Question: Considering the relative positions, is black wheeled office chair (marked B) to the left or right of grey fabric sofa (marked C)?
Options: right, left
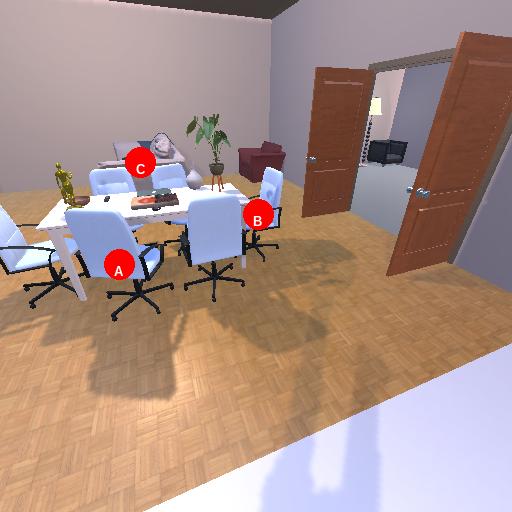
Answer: right